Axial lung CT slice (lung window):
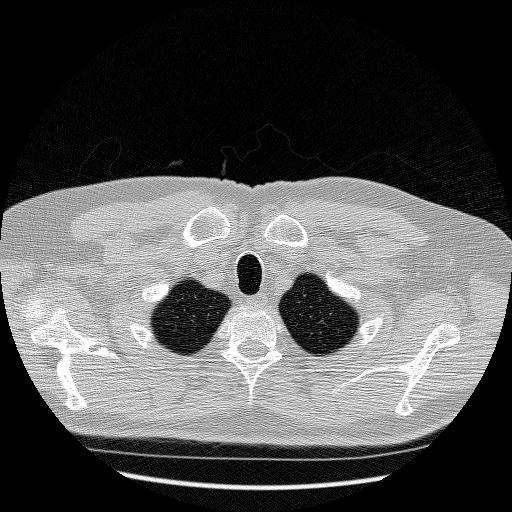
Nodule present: no